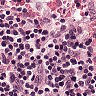
Metastatic tissue present: no